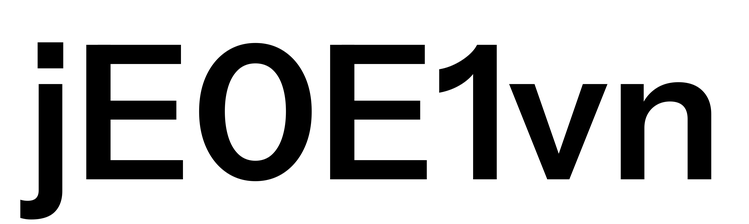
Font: InstrumentSans_SemiBold